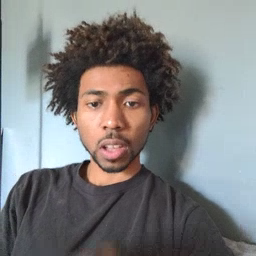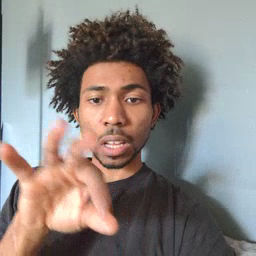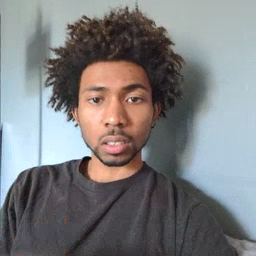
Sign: frenchfries